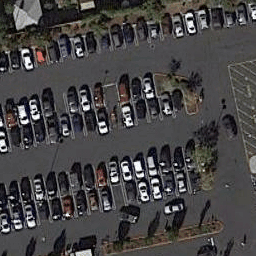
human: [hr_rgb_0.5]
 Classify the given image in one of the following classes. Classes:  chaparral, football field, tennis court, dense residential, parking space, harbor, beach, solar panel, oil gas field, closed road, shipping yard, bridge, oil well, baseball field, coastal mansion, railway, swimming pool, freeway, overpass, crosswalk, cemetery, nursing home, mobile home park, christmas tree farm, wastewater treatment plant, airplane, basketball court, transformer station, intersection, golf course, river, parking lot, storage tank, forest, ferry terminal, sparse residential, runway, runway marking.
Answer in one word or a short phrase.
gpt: parking lot